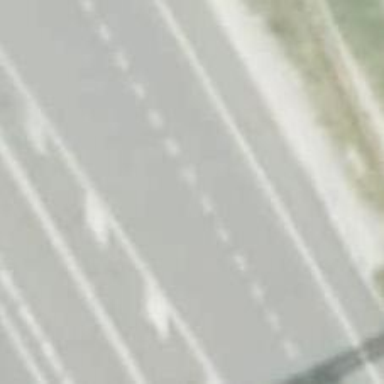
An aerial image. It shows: Motorway junction.